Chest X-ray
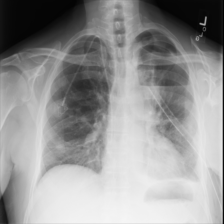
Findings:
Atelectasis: negative
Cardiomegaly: negative
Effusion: negative
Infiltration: negative
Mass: negative
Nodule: negative
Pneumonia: negative
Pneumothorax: negative
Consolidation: negative
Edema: negative
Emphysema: negative
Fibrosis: negative
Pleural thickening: negative
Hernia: negative